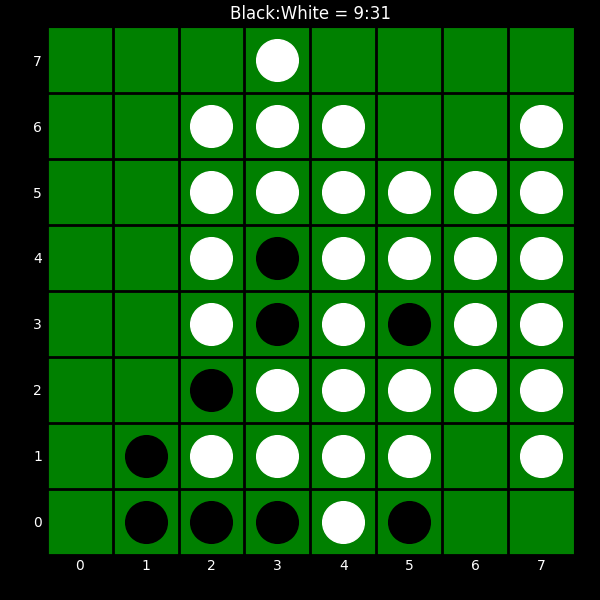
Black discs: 9
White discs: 31